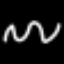
Label: squiggle